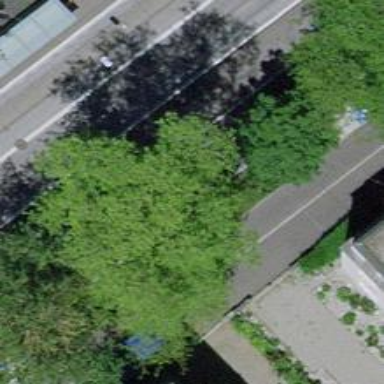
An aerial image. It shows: Tree-lined avenue.